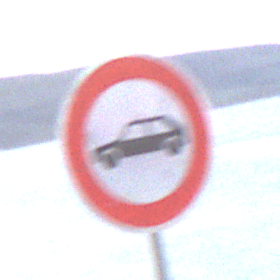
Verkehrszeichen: VerbotPersonenkraftwagen
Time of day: SunriseSunset
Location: Outdoor (RoadRail)
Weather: PartlyCloudy
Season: NotSpecified
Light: Natural